Field crop: maize
Growth stage: 2
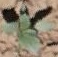
Species: datura